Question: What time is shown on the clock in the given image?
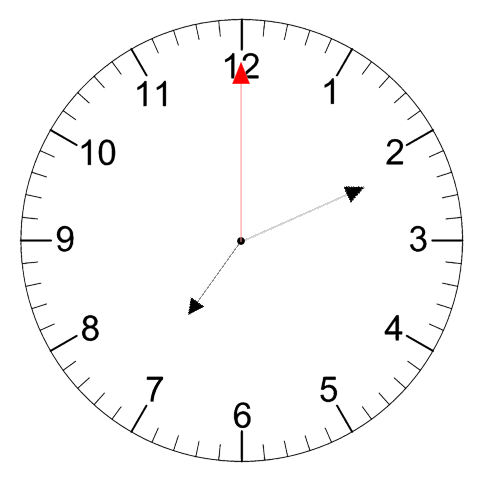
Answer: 07:11:00